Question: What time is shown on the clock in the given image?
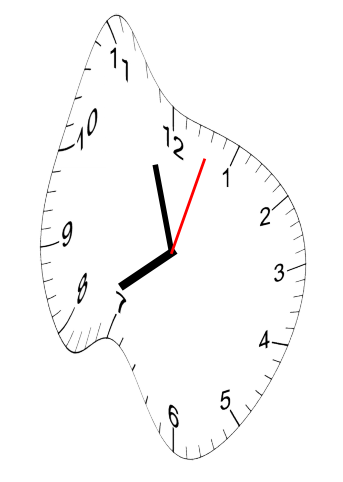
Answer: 07:57:03